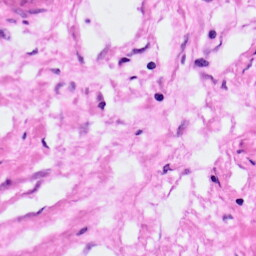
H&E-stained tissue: Pancreatic